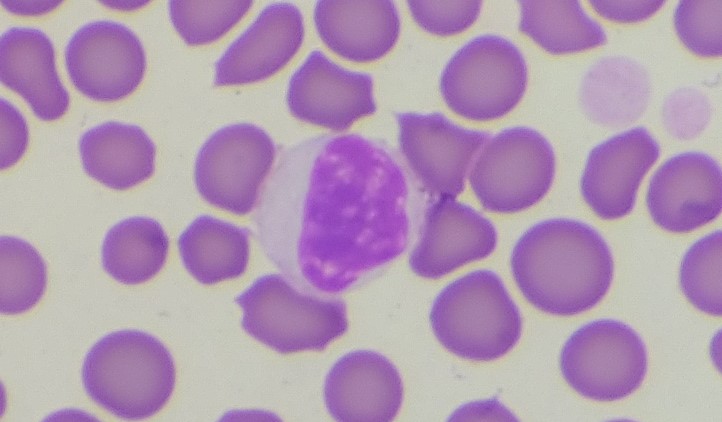
White blood cell type: Lymphocyte